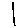
Label: line